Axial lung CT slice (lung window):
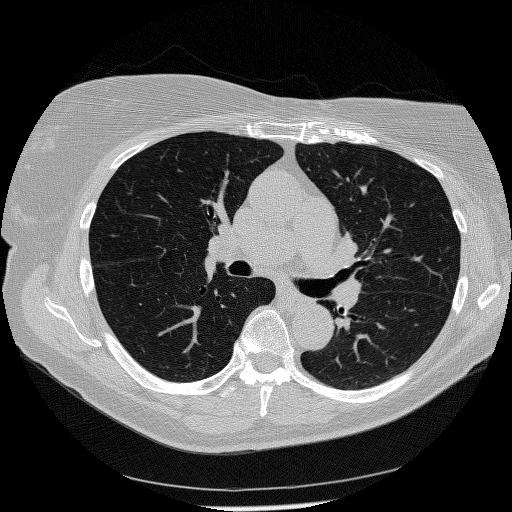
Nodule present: no